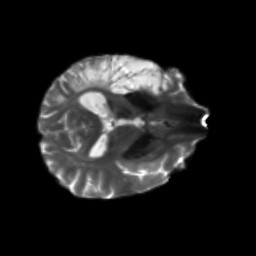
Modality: T2w
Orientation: axial
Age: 56
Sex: male
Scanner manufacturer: siemens
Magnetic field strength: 3 T
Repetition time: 5.25 s
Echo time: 0.08 s